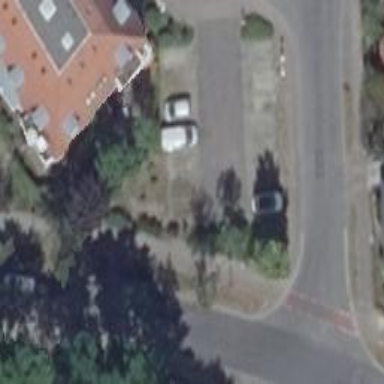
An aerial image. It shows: Parking area with surface.